Modality: CBCT
Slice 112 of 159
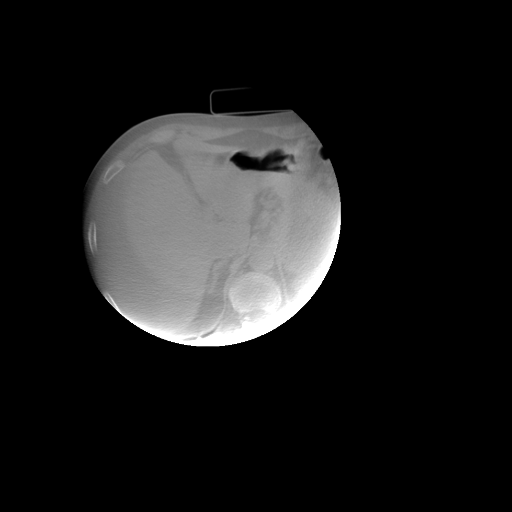